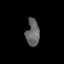
Tissue: skin
Cell type: Epithelial cells
Senescence score: 0.2246
Nuclear area (px): 352
Mean DAPI intensity: 100.449